Question: I would like to do wobbly frames for images and text in a website (if they could move, it would be optimal), but im not sure how to do it. I've been looking into paperjs.org but I'm not sure if I can use it to wrap HTML text with irregular forms.
Do you guys know any library or technique that i could use to do this effect? Or is it maybe impossible in the current status of the web?

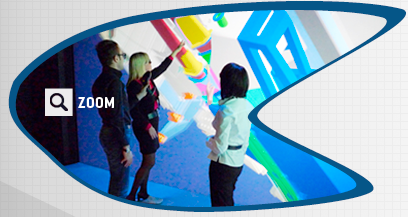
Answer: A simple but less then optimal solution would be to post your html content with a z-index of 1 and then place PNG of the background over top of the content with a z-index of 2.
That would allow you to simulate the picture you have posted but wouldn't be able to add any animation of the content shape. Though you could have the background pan to the left or right(simulating the effect of looking through a window, as you walk to the left or right).
If you wanted to create the same effect but with the possibility of animating the shapes you would probably want to use <URL>, but how exactly that would be done is beyond me.